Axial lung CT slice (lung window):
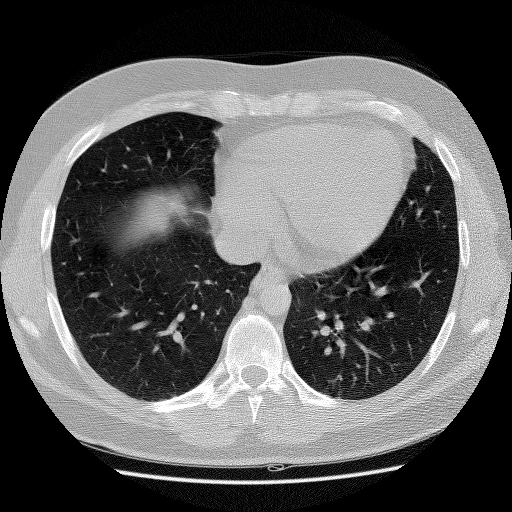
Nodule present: no